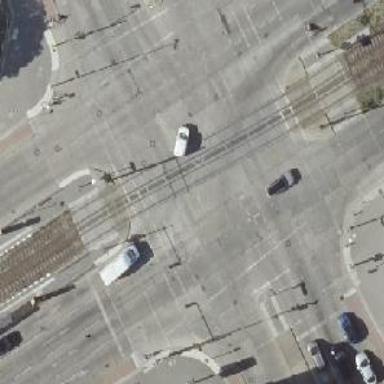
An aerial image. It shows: Tram crossing on the railway.